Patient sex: M
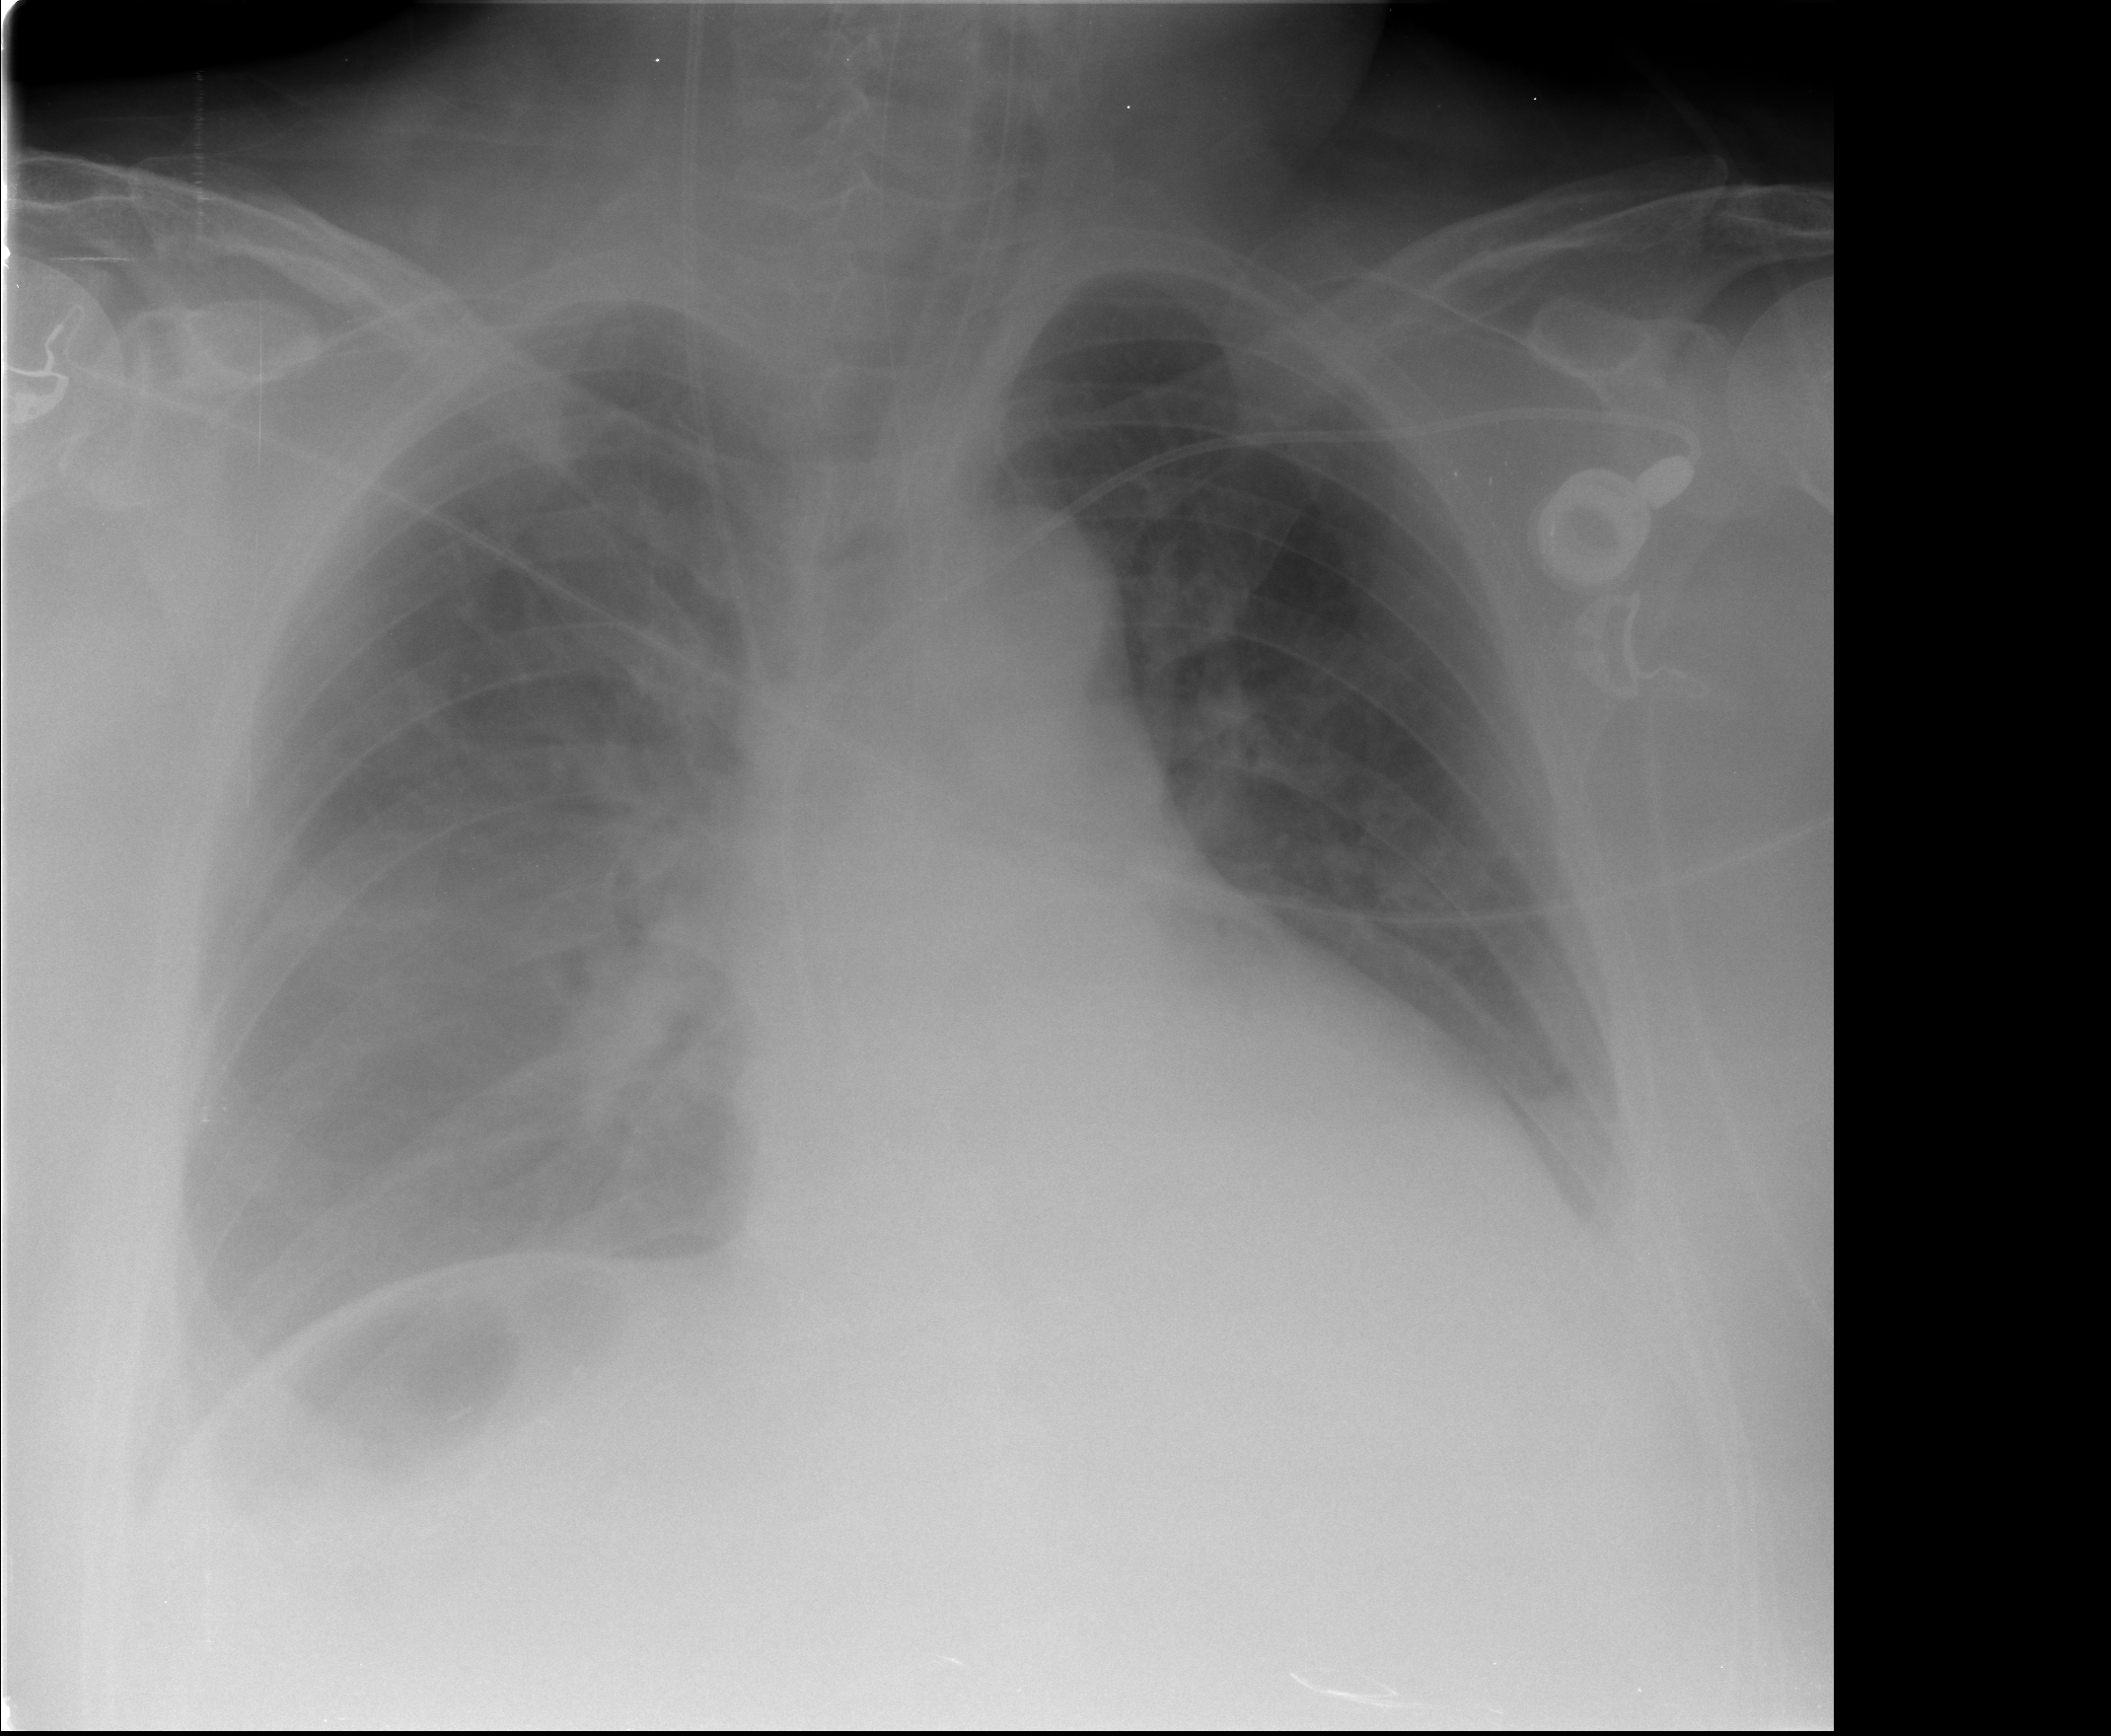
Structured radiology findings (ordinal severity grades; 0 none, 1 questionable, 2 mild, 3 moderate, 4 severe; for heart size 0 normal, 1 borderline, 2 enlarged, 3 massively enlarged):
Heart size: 0
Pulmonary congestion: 0
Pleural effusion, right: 3
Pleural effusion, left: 2
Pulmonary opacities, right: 0
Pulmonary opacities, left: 0
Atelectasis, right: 2
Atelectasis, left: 2